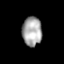
Tissue: skin
Cell type: Epithelial cells
Senescence score: 0.8804
Nuclear area (px): 558
Mean DAPI intensity: 167.769